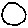
Label: circle